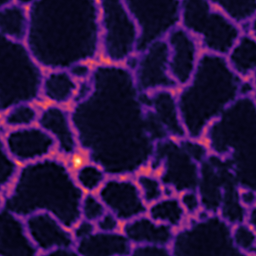
Label: Super-resolution ER image